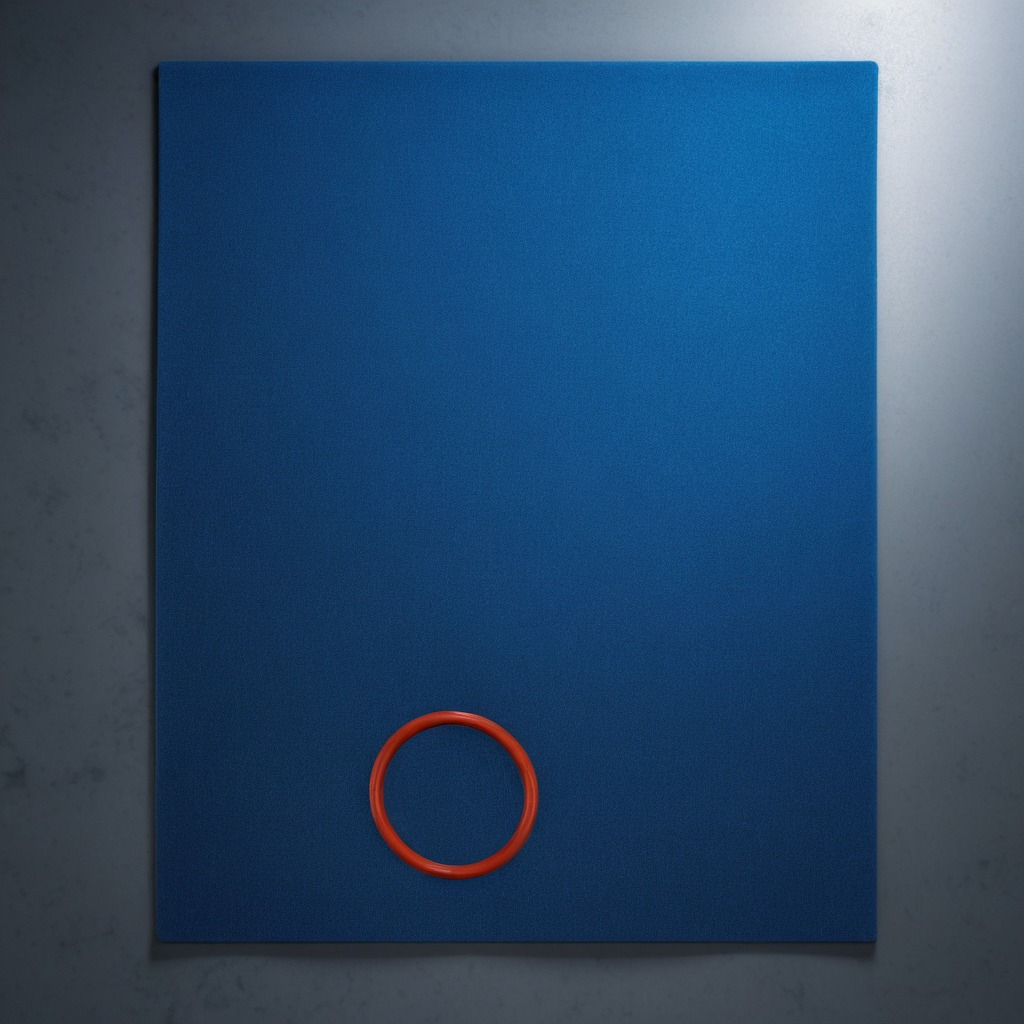
A rubber O-ring lies on the granite tabletop.